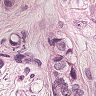
Metastatic tissue present: yes